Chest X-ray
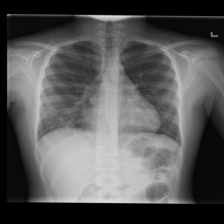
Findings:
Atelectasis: negative
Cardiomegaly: negative
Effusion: negative
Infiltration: positive
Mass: negative
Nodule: negative
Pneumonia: negative
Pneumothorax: negative
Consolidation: negative
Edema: negative
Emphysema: negative
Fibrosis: negative
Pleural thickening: negative
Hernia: negative